Question: '''
class myRunnable implements Runnable {
public void run() {
// TODO Auto-generated method stub
System.out.println("run");
}
}
public class TestThread {
public static void main(String[] args) {
Runnable threadJob = new myRunnable();
Thread t = new Thread(threadJob);
t.start();
for (int i = 0; i < 100000; i++) {
System.out.println("main");
}
}
}
'''
Result in the console:
main
main
main
main
...
main
main
main
main
I can't find any "run" word, this means the run method didn't run. Can somebody explain that for me. Thank you.
PS: when i<10, i<100, i<1000, i<10000, I can find the "run" word, but when i<100000 then I can't find the "run" word, that's just weird

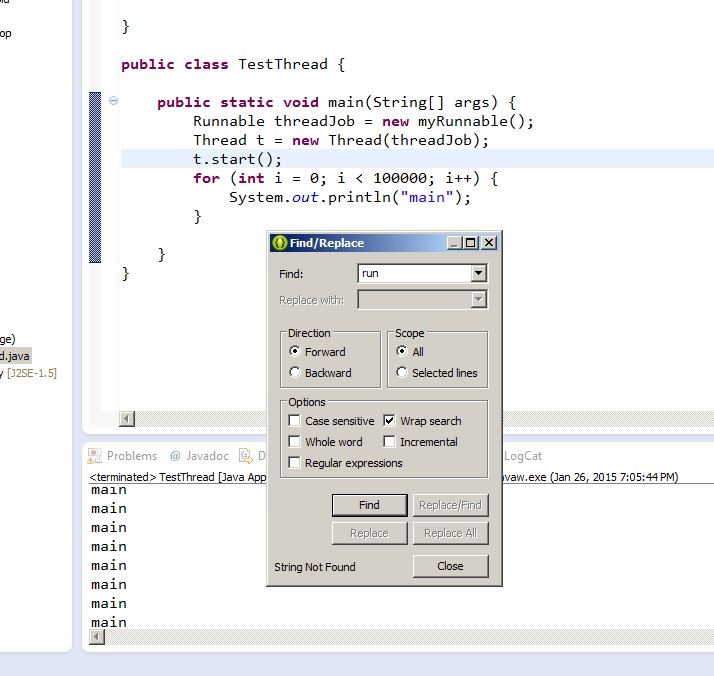
Answer: 'Run' has been printed out. But your console-buffer is not large enougth.
Change the Console-configuration to unlimited buffer.